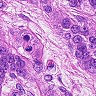
Metastatic tissue present: yes